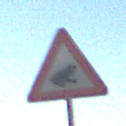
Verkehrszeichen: AmphibienwanderungLinks
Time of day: MorningAfternoon
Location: Outdoor (Urban)
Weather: Clear
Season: NotSpecified
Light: Natural